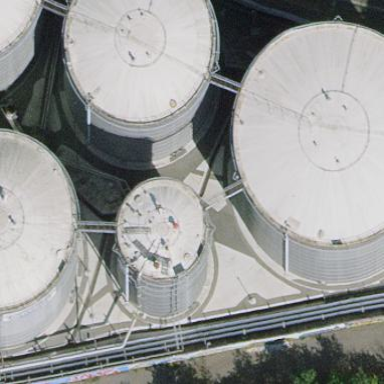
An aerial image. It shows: Storage tank building.